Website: ulta-beauty
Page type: billing-address
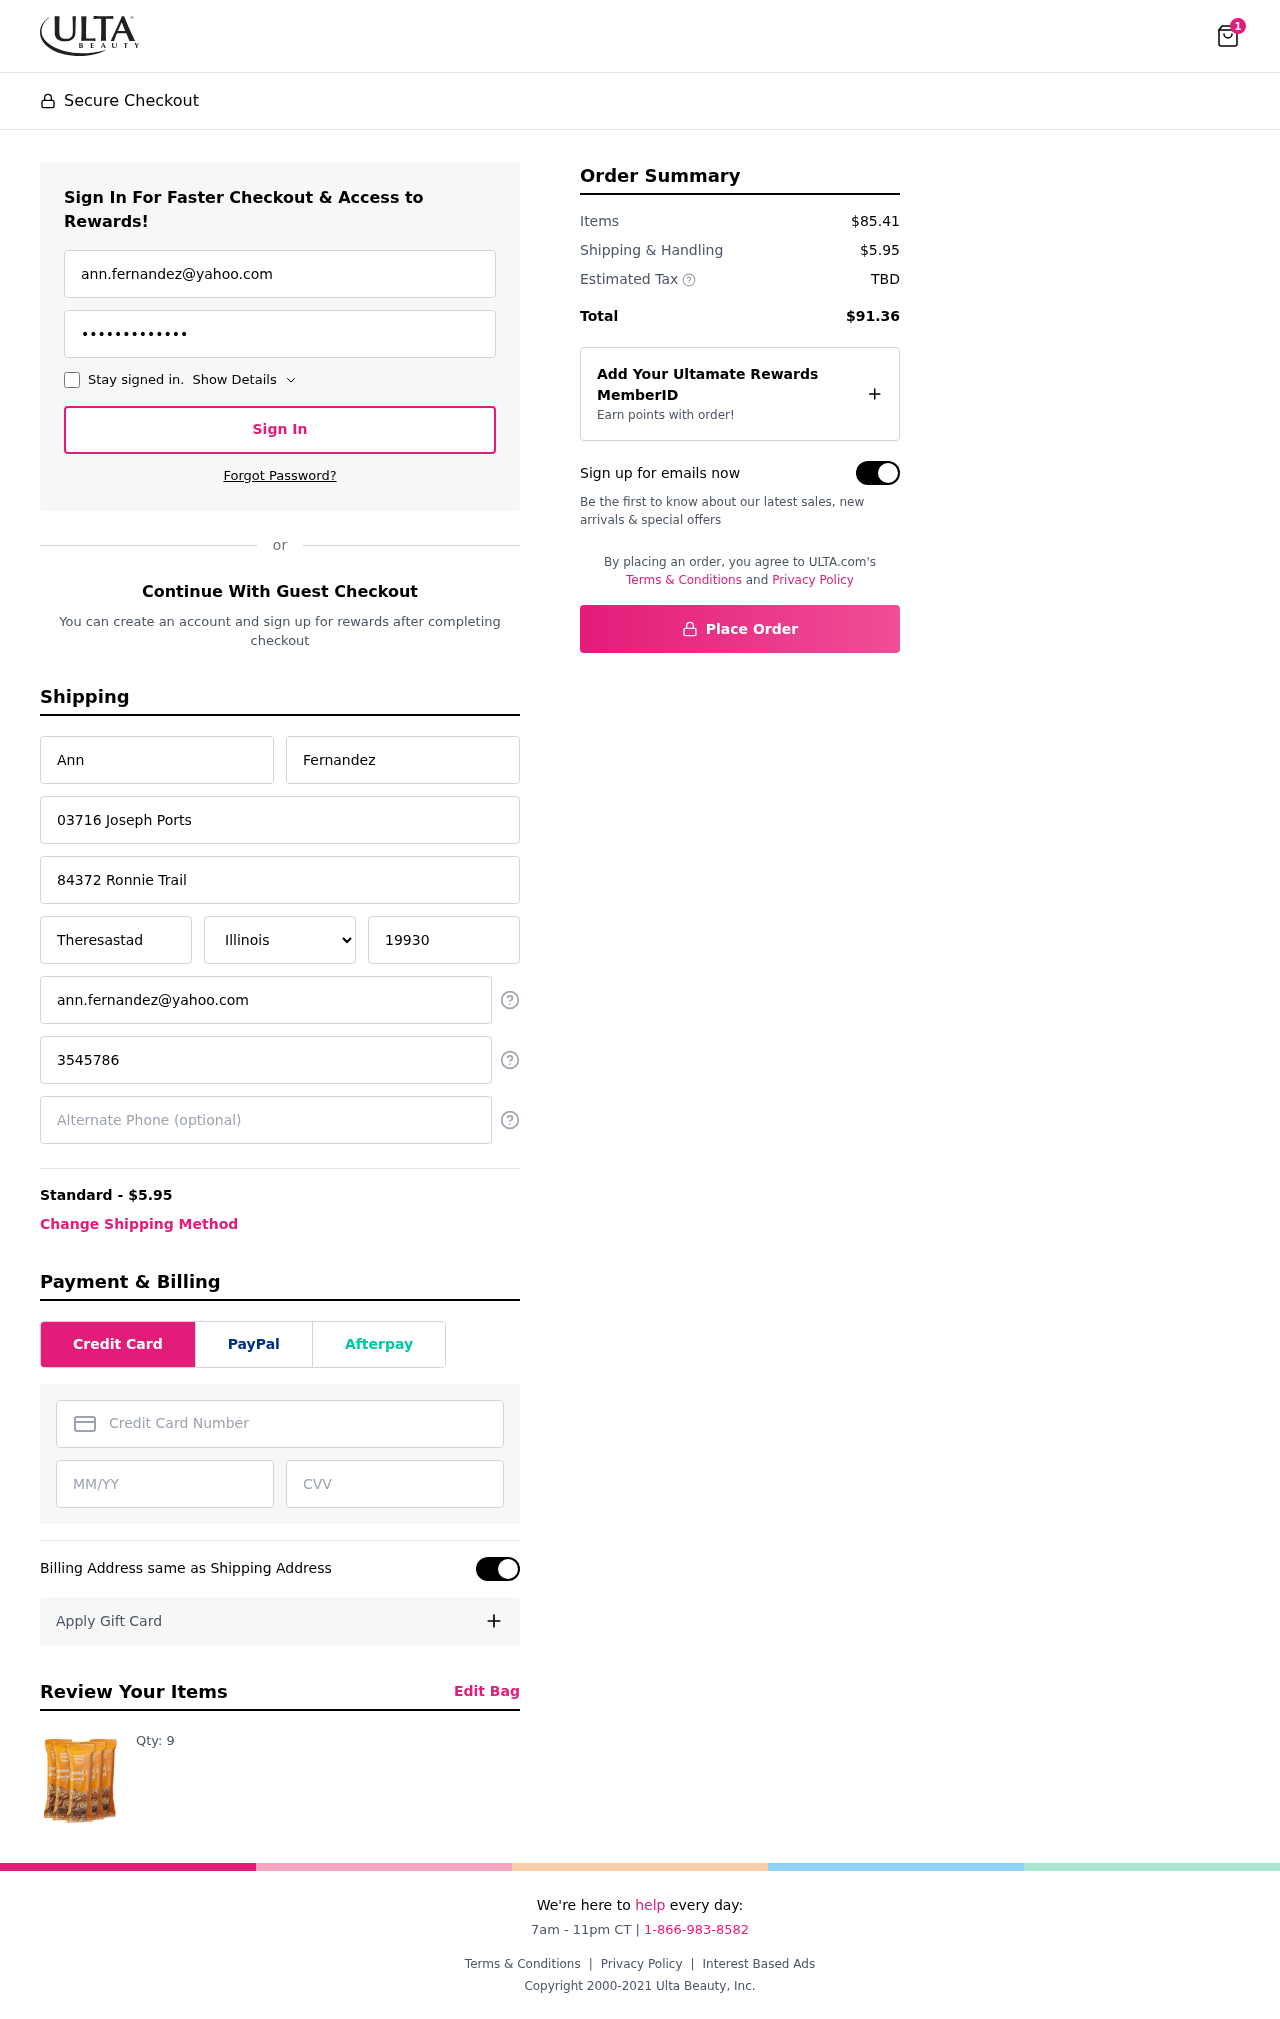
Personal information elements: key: PII_STATE
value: Illinois
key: PII_EMAIL
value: ann.fernandez@yahoo.com
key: PII_FIRSTNAME
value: Ann
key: PII_LASTNAME
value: Fernandez
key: PII_STREET
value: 03716 Joseph Ports
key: PII_STREET2
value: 84372 Ronnie Trail
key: PII_CITY
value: Theresastad
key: PII_POSTCODE
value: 19930
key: PII_PHONE
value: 3545786274
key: PII_CARD_NUMBER
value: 3470 5547 5924 524
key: PII_CARD_EXPIRY
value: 09/28
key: PII_CARD_CVV
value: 0584
Product elements: key: PRODUCT1_QUANTITY
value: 9
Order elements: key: ORDER_NUM_ITEMS
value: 1
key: ORDER_SHIPPING_COST
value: $5.95
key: ORDER_SUBTOTAL
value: $85.41
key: ORDER_TOTAL
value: $91.36